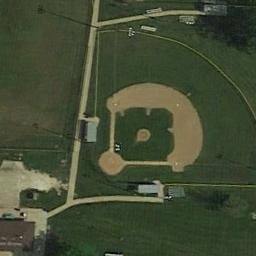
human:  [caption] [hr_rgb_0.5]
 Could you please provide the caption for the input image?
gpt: There is a baseball diamond in the middle of grass .

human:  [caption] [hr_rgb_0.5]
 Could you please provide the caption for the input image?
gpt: There are two basketball courts and a baseball field in this image .

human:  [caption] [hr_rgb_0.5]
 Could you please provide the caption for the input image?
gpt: A baseball diamond on the lawn and some roads beside .

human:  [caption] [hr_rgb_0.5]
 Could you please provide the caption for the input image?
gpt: There is a baseball diamond in the middle of the grass .

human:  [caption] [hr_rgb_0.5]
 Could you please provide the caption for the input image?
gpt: The baseball diamond is surrounded by roads .